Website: apple
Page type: address-validator
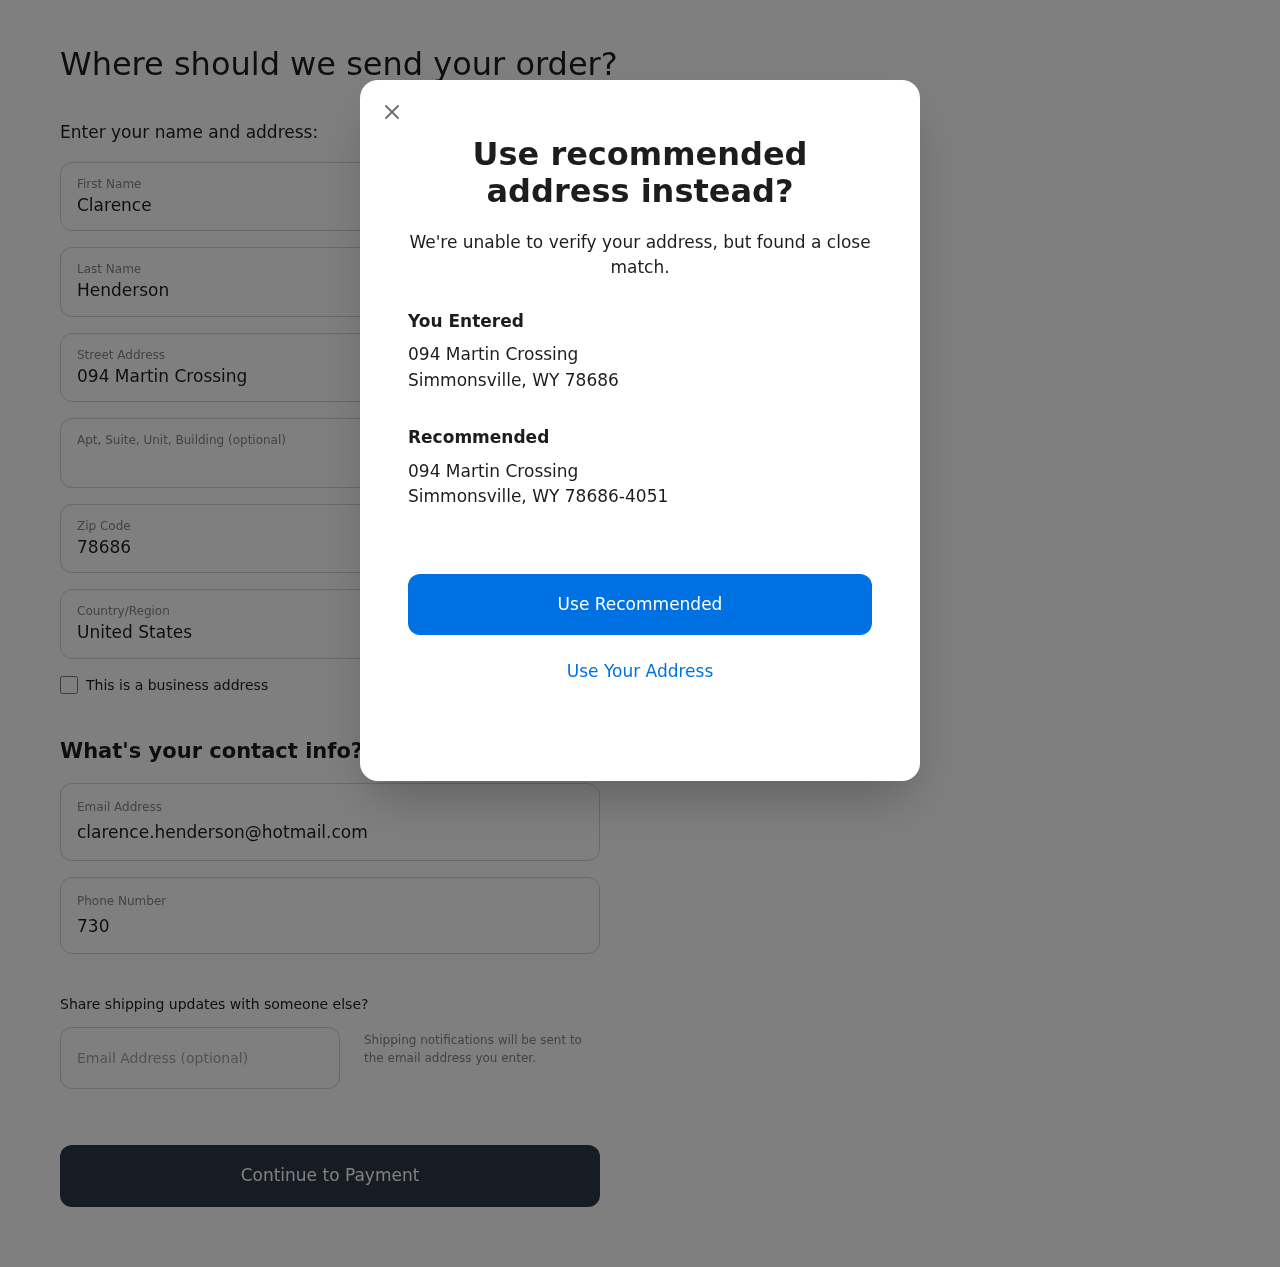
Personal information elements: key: PII_CITY
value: Simmonsville
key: PII_COUNTRY
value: United States
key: PII_EMAIL
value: clarence.henderson@hotmail.com
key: PII_FIRSTNAME
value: Clarence
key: PII_GIFT_EMAIL
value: ekane@hotmail.com
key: PII_LASTNAME
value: Henderson
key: PII_PHONE
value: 7305567766
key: PII_POSTCODE
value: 78686
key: PII_POSTCODE_FULL
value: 78686-4051
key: PII_STATE_ABBR
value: WY
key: PII_STREET
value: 094 Martin Crossing
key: PII_CITY2
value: Simmonsville
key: PII_STATE_ABBR2
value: WY